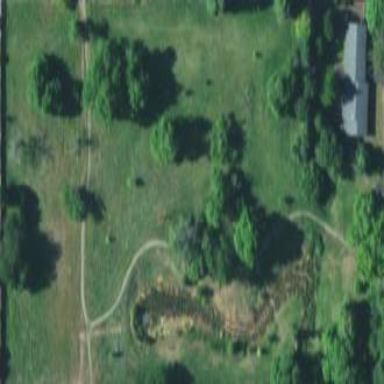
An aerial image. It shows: Lovely park for leisure and relaxation.